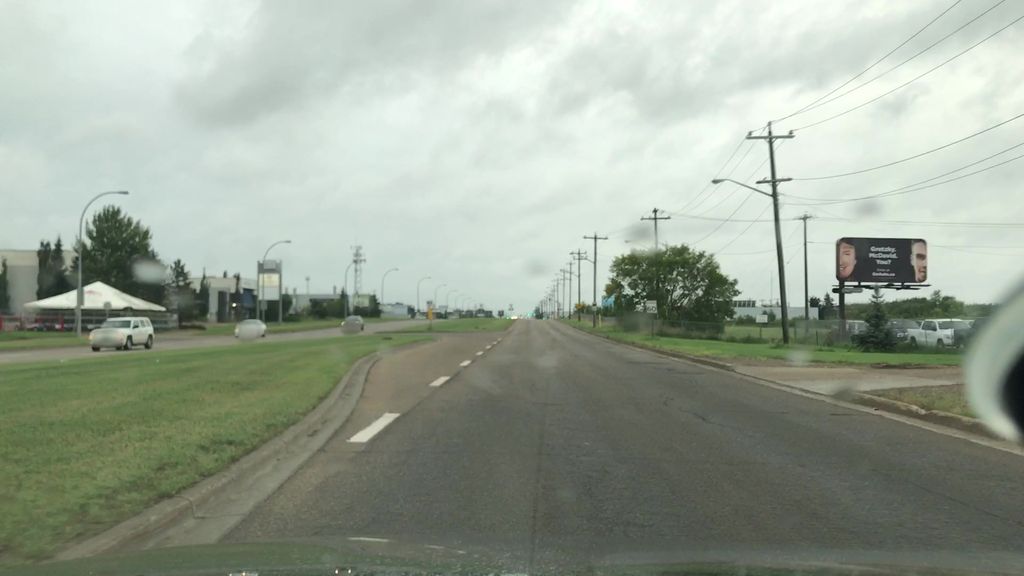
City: edmonton